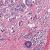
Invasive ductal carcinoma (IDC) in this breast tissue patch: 1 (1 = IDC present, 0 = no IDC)